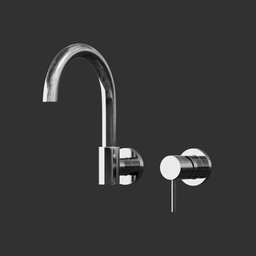
Label: appliances